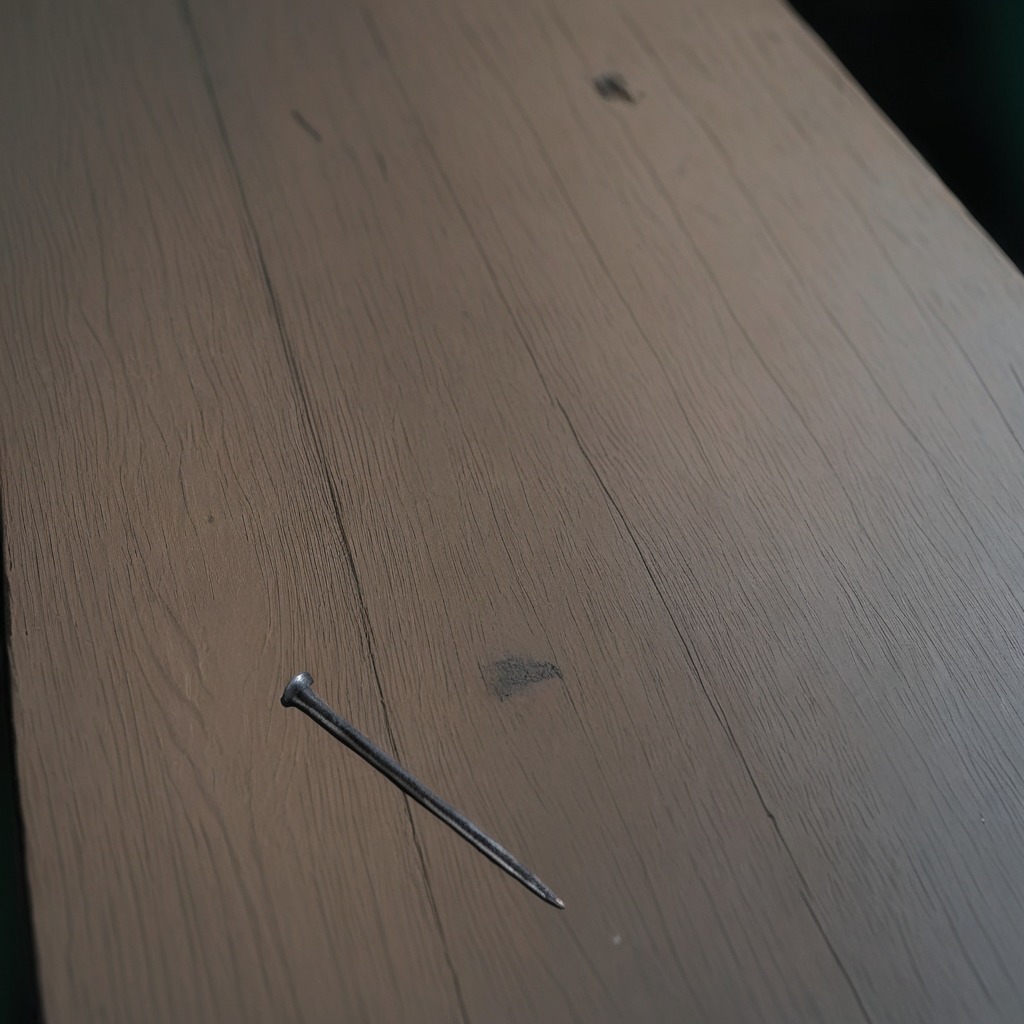
A nail is lying on the old table.